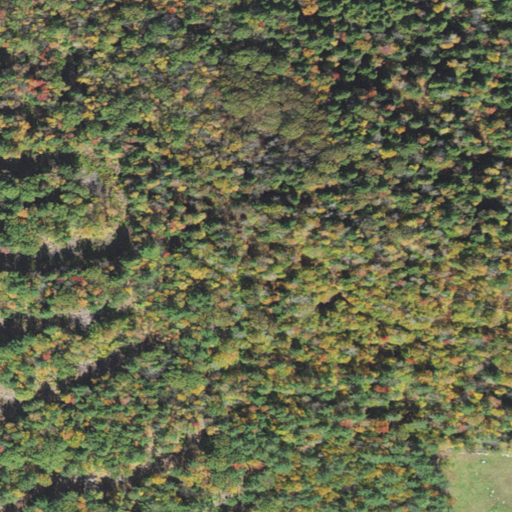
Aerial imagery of mountain in New Hampshire named Buffum Hill containing mixed forest, evergreen forest, grassland, and deciduous forest